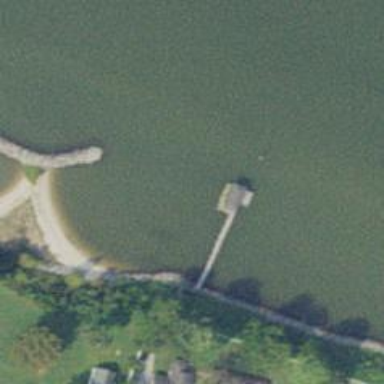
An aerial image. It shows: Man-made pier.